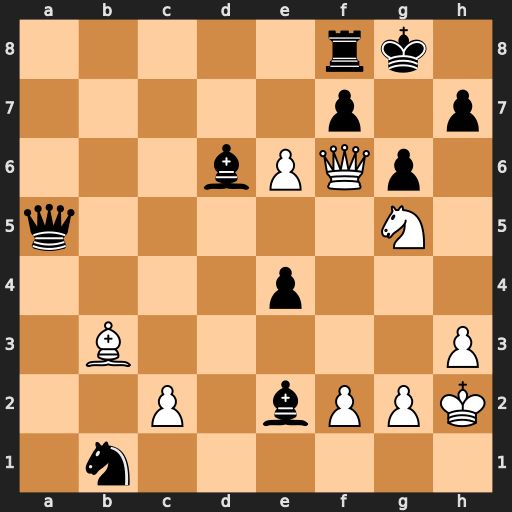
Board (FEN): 5rk1/5p1p/3bPQp1/q5N1/4p3/1B5P/2P1bPPK/1n6
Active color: w
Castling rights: -
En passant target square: -
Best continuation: g3 Bxg3+ Kg2 Bf3+ Kxg3 Qxg5+ Qxg5